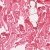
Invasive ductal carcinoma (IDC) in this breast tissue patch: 0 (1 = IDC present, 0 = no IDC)